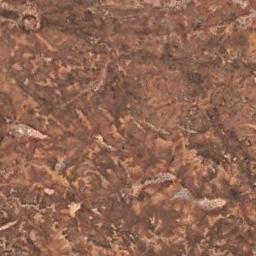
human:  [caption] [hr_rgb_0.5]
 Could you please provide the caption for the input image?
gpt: There are some bare rocks in this desert .

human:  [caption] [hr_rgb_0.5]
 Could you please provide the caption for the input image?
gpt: This is a orange desert with brown gullys .

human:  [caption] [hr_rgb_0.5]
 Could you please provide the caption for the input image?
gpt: The desert is on the hill full of yellow sand .

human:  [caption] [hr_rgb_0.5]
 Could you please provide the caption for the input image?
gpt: The desert has orange soil and some decayed rocks .

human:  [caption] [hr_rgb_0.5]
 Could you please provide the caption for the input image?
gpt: A russet desert covered with bare land .